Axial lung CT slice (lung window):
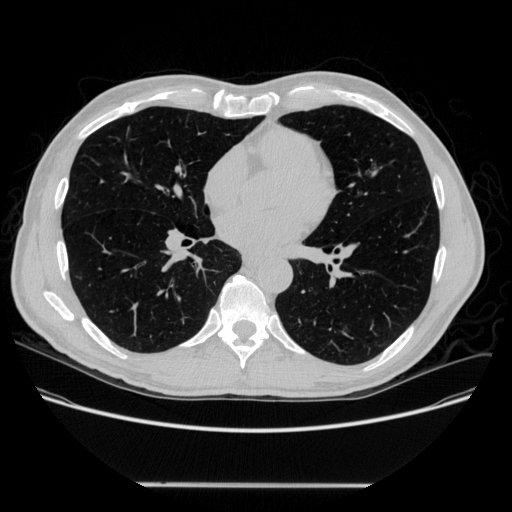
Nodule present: no